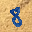
Label: 8